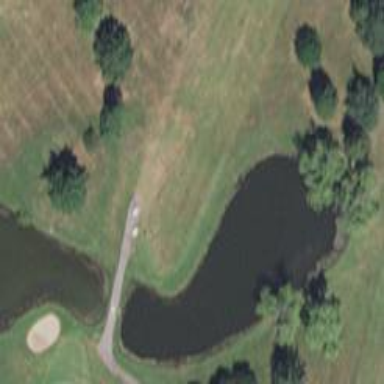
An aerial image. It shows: Water hazard in golf course. The hazard is natural water feature.